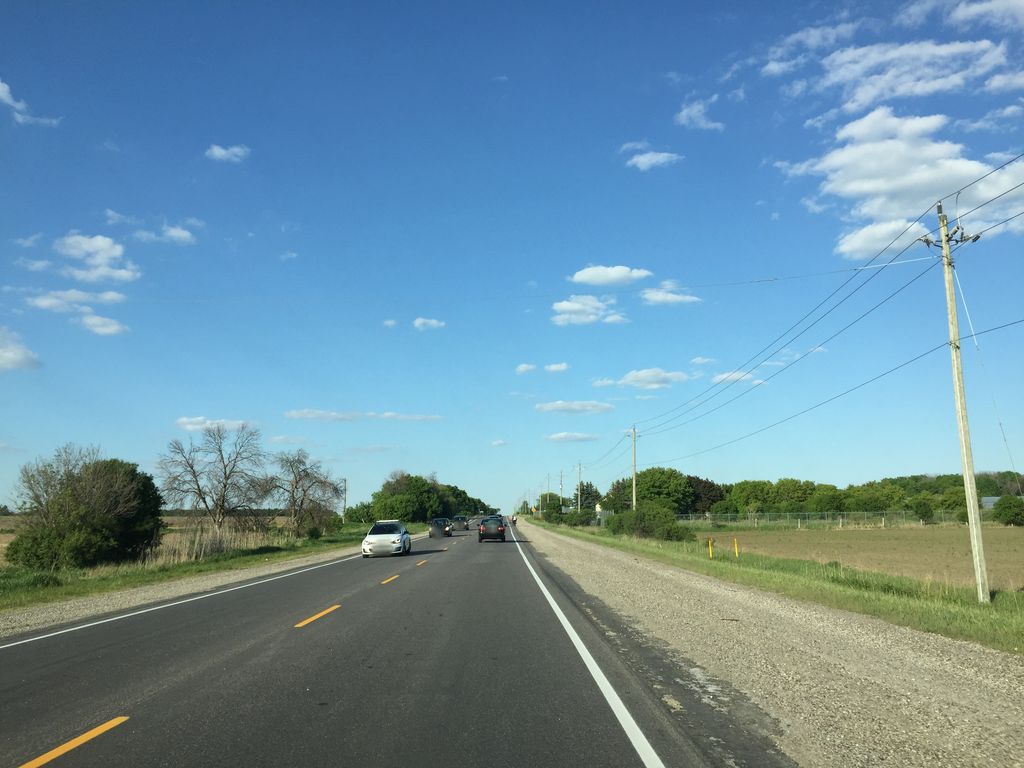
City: kitchener-waterloo